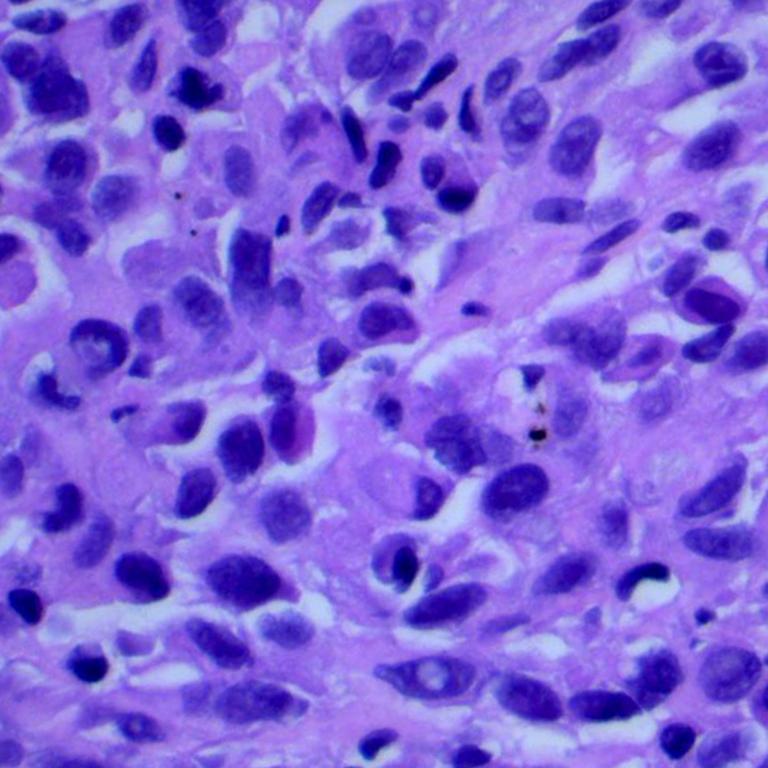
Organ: lung
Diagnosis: adenocarcinomas